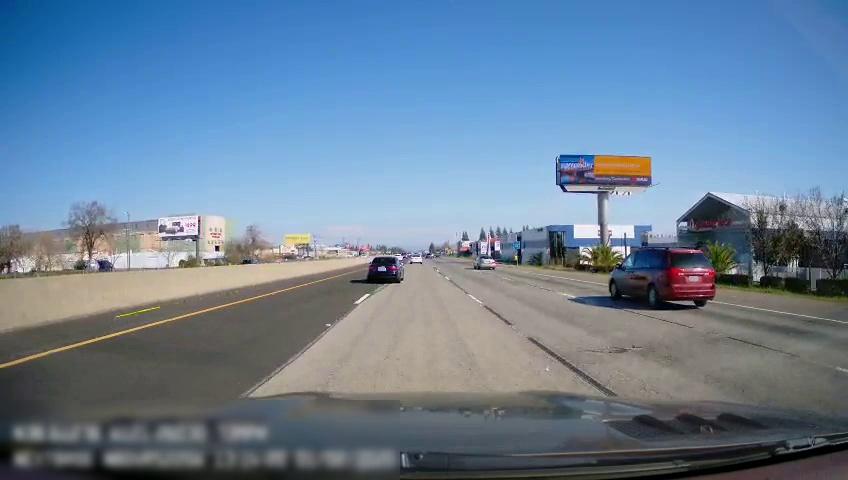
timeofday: Day
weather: Sunny
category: Vehicles | Car
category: Drivable Space
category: Vehicles | Car
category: Vehicles | Van
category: Vehicles | Car
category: Vehicles | Car
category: Vehicles | Car
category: Lanes | Alternate Lane
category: Lanes | Alternate Lane
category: Lanes | Current Lane
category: Lanes | Current Lane
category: Lanes | Alternate Lane